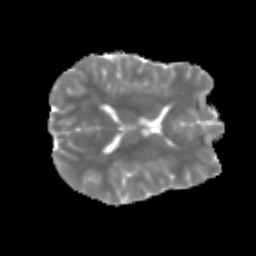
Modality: MD
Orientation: axial
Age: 24
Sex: female
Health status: healthy
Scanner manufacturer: siemens
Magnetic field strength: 3 T
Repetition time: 3.6 s
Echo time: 0.092 s